Question: I want to do a serialize the data that I got from 3rd Party API. The following Picture is what I got from the API

As you can see in the photo, I have received 2 sets of the Information which indicated by the number in the []. And when I do the POST request using jQuery, the multiple Parameters Posts to my Java method. What I would like to do is to encapsulate each set ot the Information into a Group and after that serialize them in one parameter and sent it back as one object that hold all the things inside.
How can I do it by Javascrip or jQuery???
anyway, this is my code
'''
function getMediaInfo(InkBlob){
console.log(InkBlob);
jQuery.ajax({
type: 'POST',
url: '/webapp/filepicker/importAssets',
dataType: 'json',
data: {"inkBlob": InkBlob}
}); }
'''
All I want to do is to set only one parameter call inkBlob that contains the Information as Show in the photo above.
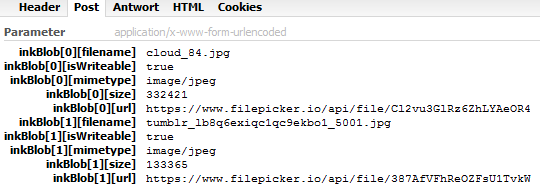
Answer: How about -
'''
For Serializing js object
var str = JSON.stringify(InkBlob);
jQuery.ajax({
type: 'POST',
url: '/webapp/filepicker/importAssets',
dataType: 'json',
data: {"inkBlob": str}
});
'''
JSON.stringify is not available for older browser, use <URL> for older browsers.